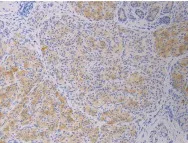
Patient 1. Endocrine cells demonstrate loss of nuclear immunoreactivity for p57 in both lesions with non-specific reactivity within the cytoplasm [(D,G) p57 IHC, x200 original magnification.
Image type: pathology (immunostaining)